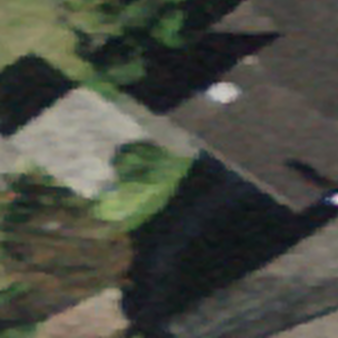
Label: other